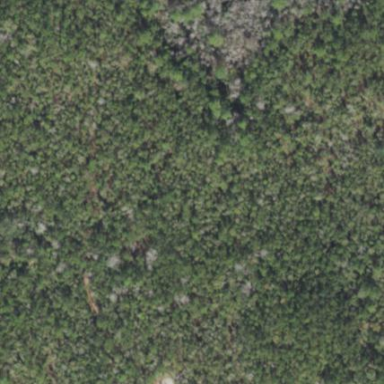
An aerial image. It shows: Forest with needle-leaved trees.